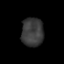
Tissue: prostate
Cell type: B cells
Senescence score: 0.3322
Nuclear area (px): 623
Mean DAPI intensity: 57.966